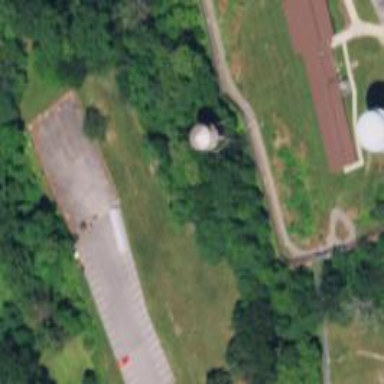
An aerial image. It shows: Water tower that is man-made.